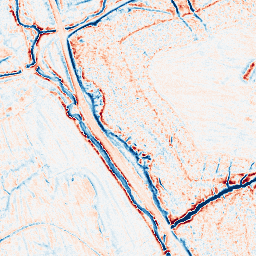
Category: edge_preserving
Decomposition family: anisotropic_diffusion
Decomposition parameters: iterations: 10
kappa: 50
gamma: 0.2
Upsampling method: bicubic
Upsampling parameters: scale: 8
Upsampling scale: 8